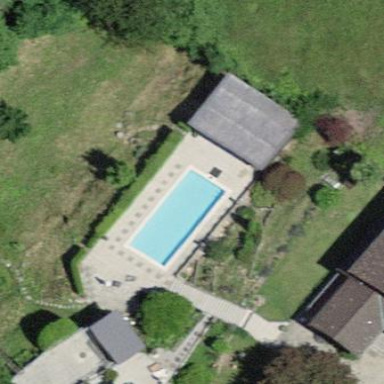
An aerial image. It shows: Swimming pool located in leisure land.